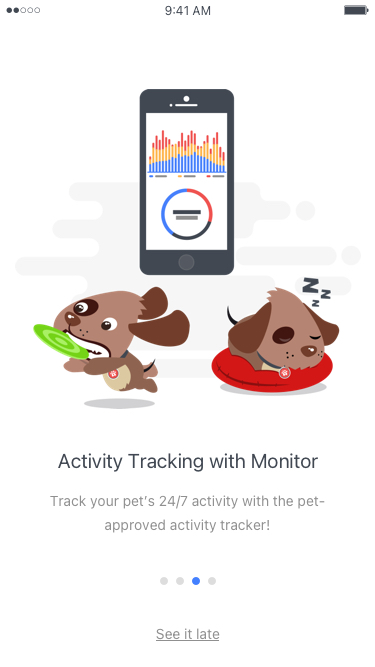
Text in this UI design:
Activity Tracking with Monitor
Track your pet’s 24/7 activity with the pet-approved activity tracker!
Next